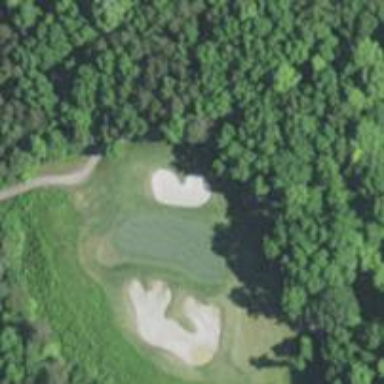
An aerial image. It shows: Golf hole.